Chest X-ray:
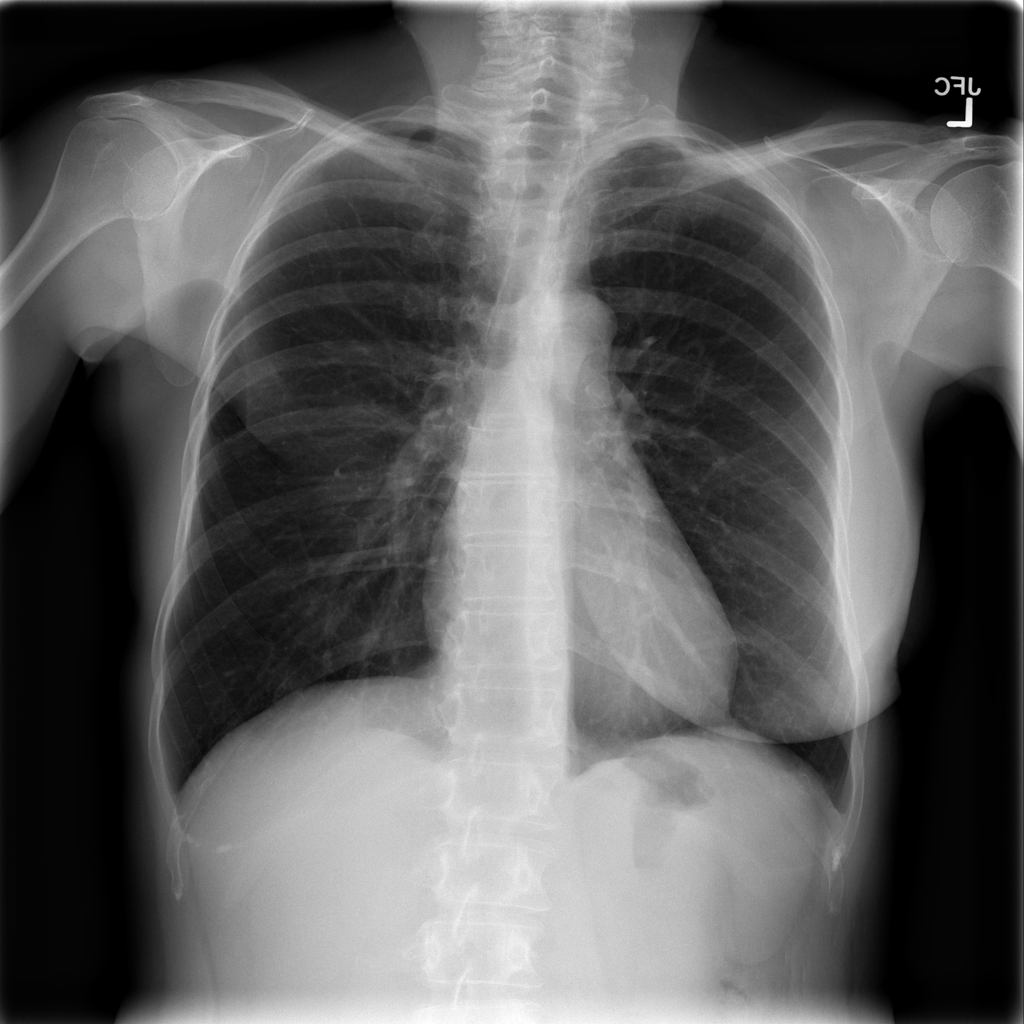
No abnormal finding: yes